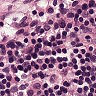
Metastatic tissue present: no